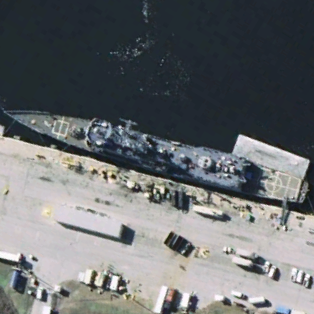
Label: cruiser